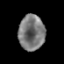
Tissue: prostate
Cell type: T cells
Senescence score: 0.2877
Nuclear area (px): 903
Mean DAPI intensity: 121.57